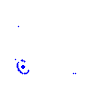
Particle: proton